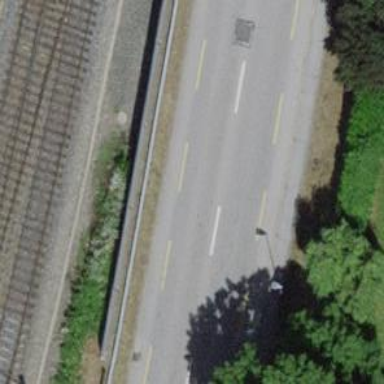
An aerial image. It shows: Primary road with asphalt surface and designated cycle lane.